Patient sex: F
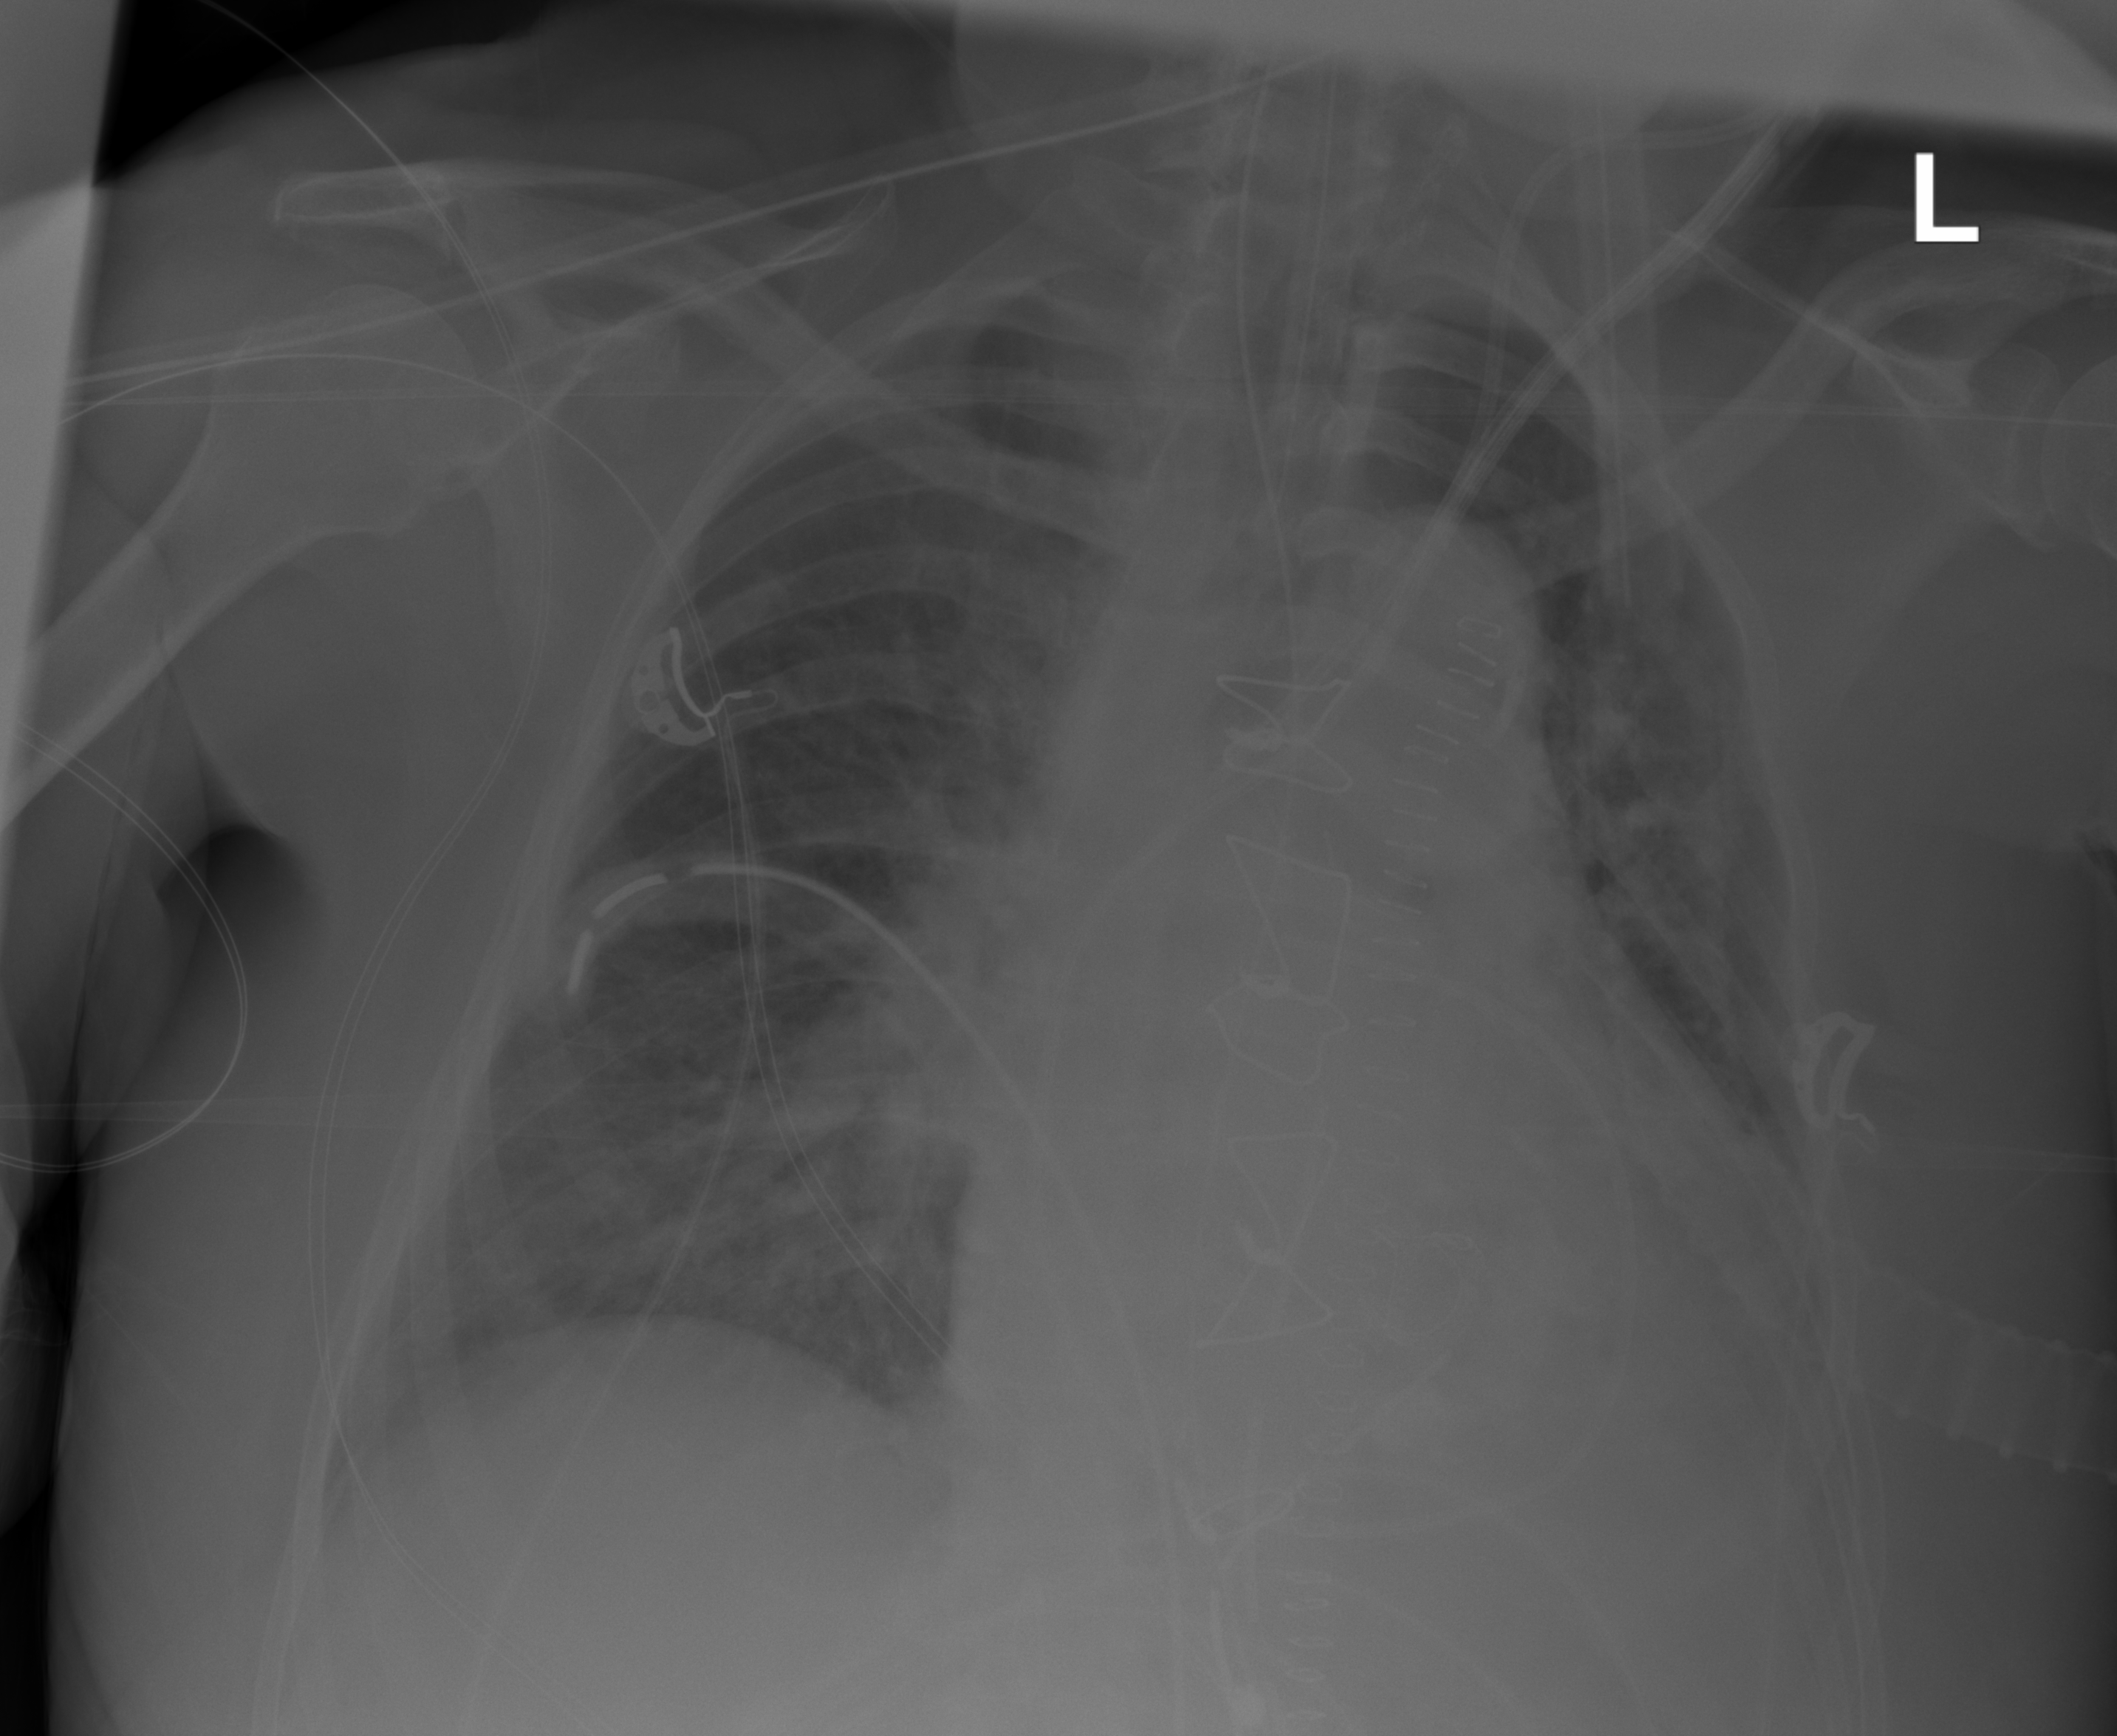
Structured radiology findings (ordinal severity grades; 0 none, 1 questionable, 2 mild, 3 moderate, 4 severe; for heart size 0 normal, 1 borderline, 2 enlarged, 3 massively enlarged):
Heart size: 2
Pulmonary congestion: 2
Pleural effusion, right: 2
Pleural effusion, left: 2
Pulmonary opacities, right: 1
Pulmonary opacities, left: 1
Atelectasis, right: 2
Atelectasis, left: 2